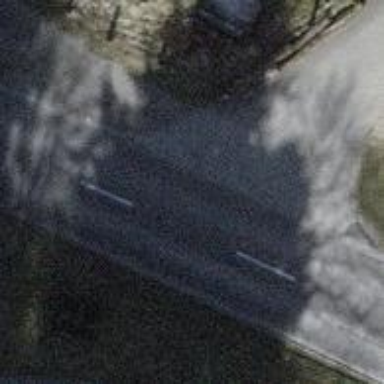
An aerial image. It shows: Tertiary road with asphalt surface.